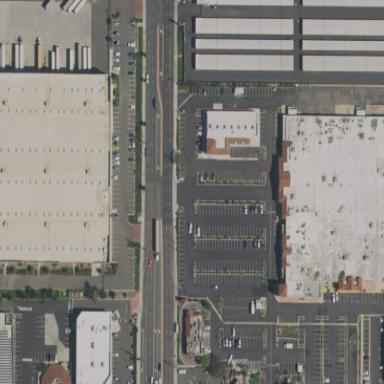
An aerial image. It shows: Retail area.